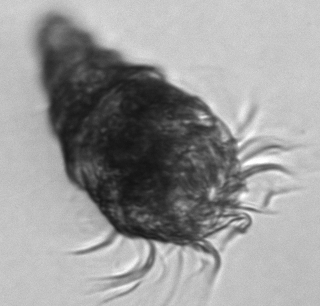
Label: Laboea_strobila